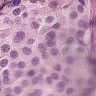
Metastatic tissue present: yes